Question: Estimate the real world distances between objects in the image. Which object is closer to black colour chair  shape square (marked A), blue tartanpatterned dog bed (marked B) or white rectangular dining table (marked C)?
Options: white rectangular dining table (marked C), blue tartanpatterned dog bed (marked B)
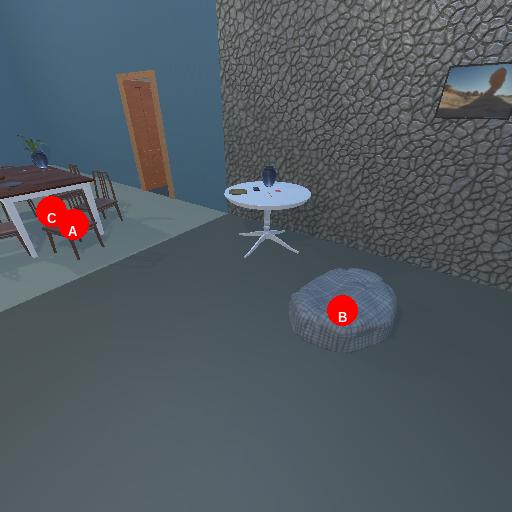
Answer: white rectangular dining table (marked C)